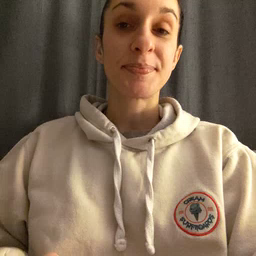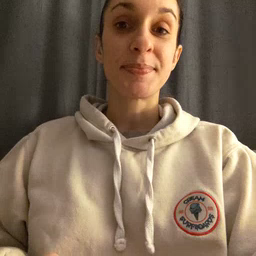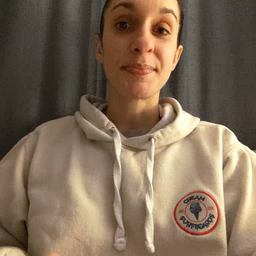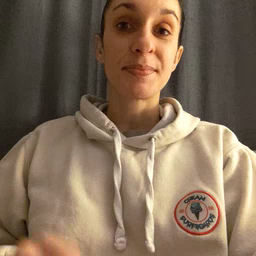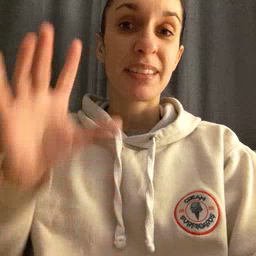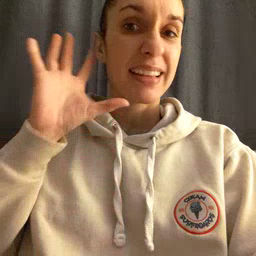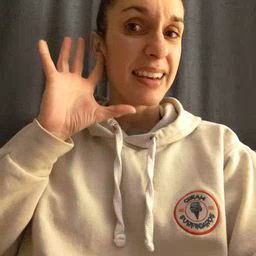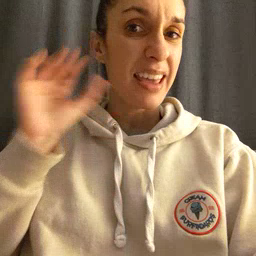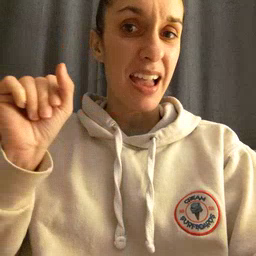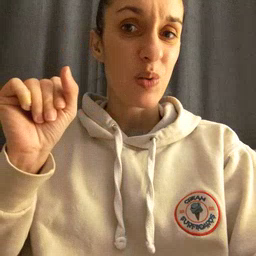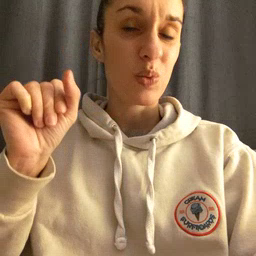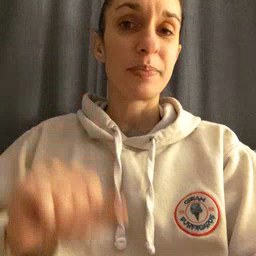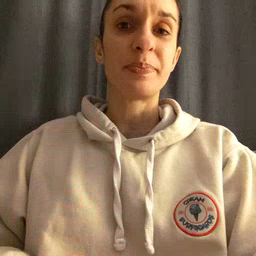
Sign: loud